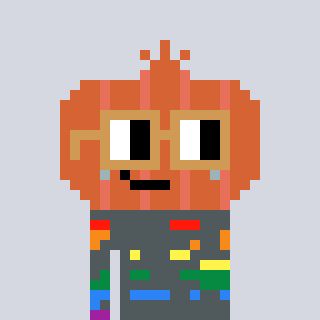
a pixel art character with square brown glasses, a onion-shaped head and a peachy-colored body on a cool background